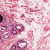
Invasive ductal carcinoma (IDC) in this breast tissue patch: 0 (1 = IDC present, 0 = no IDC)